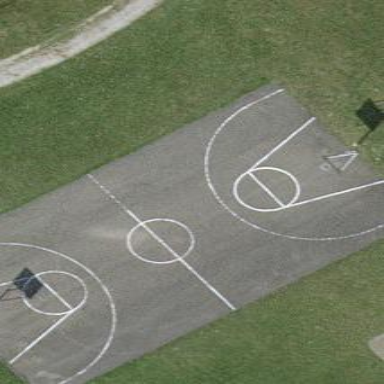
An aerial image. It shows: Basketball court with asphalt surface.